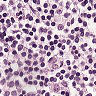
Metastatic tissue present: no